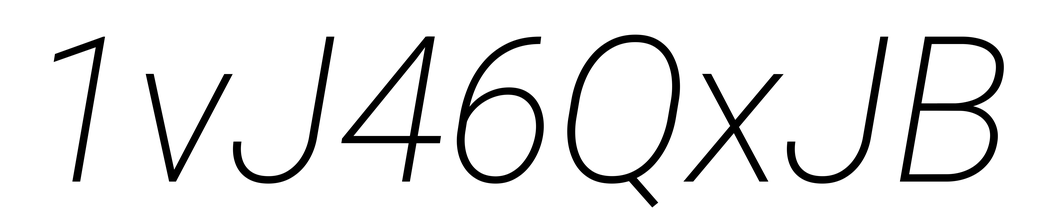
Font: Roboto-Italic_ExtraLight_Italic